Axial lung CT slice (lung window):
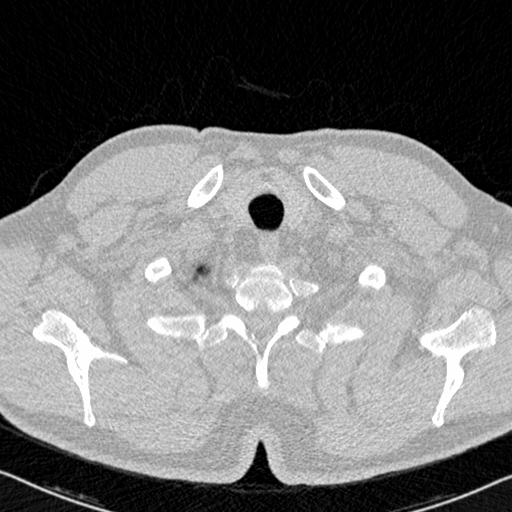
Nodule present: no